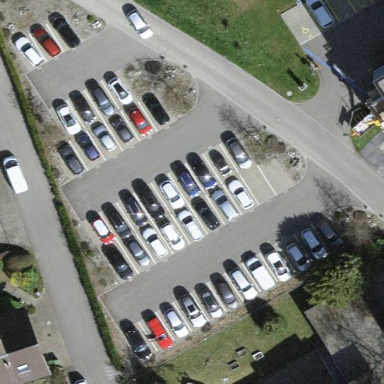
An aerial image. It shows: Parking area with surface.